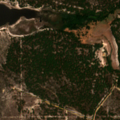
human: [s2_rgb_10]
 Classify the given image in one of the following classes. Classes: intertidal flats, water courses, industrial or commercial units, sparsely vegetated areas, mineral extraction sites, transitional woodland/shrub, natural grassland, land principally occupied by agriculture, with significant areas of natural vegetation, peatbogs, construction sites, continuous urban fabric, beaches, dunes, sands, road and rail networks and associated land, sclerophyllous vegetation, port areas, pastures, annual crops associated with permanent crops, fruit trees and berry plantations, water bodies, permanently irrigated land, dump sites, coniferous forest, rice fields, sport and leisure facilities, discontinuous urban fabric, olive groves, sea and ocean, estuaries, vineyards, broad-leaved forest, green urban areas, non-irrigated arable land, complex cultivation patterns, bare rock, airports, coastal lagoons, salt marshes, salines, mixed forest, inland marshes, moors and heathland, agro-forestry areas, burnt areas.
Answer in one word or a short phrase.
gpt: pastures, coniferous forest, transitional woodland/shrub, water bodies